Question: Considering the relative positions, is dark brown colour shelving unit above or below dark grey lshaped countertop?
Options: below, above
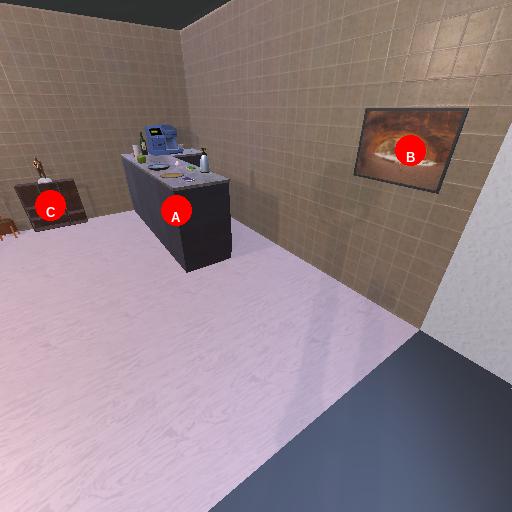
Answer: below